Field crop: maize
Growth stage: 2
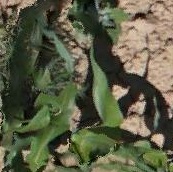
Species: maize